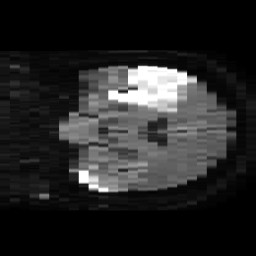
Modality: TRACE
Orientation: coronal
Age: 57
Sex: female
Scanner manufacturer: philips
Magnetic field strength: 3 T
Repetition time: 4.107 s
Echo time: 0.06134 s